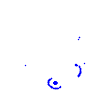
Particle: kaon